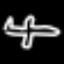
Label: airplane